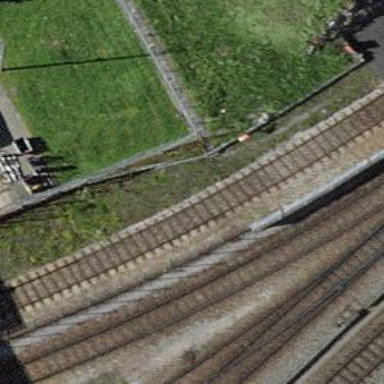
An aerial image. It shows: Single-track spur railway line.